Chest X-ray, PA view. Patient: 44 years old, sex F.
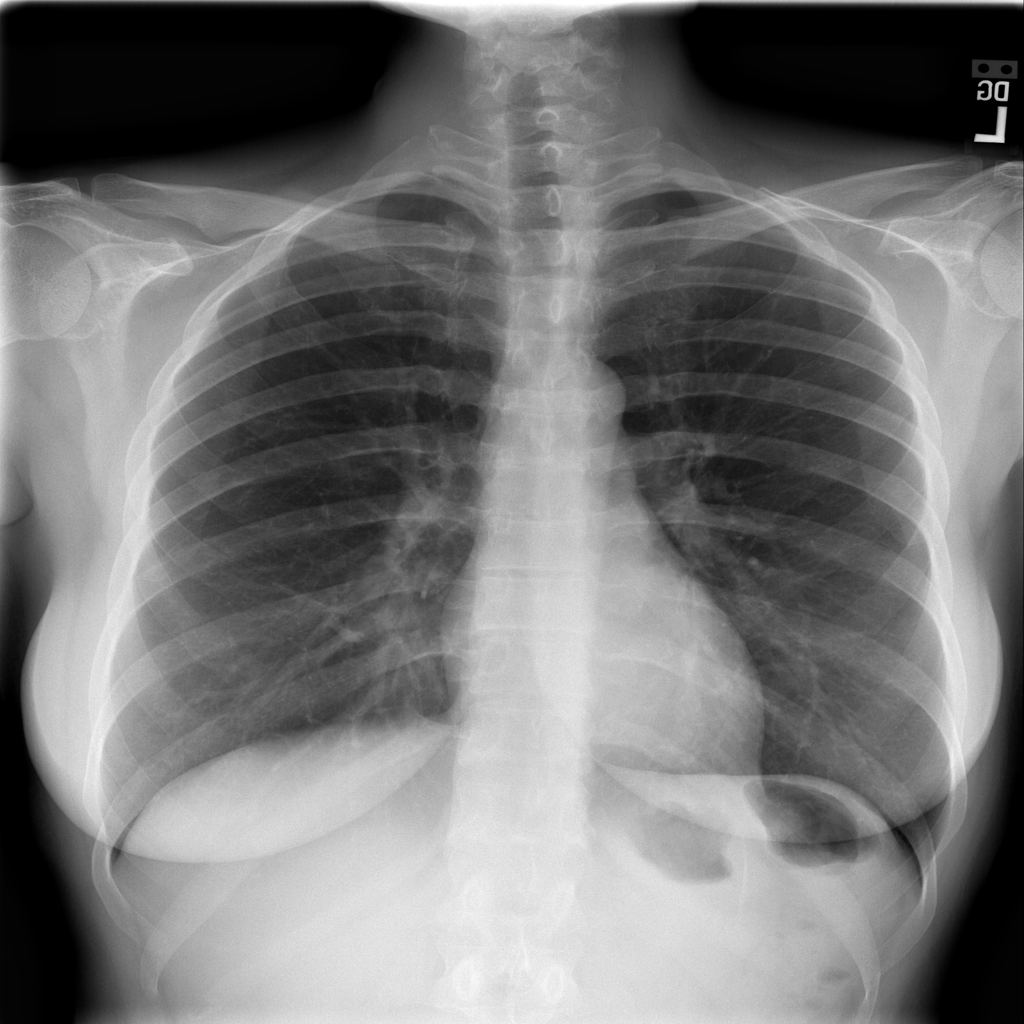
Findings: No Finding